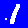
Digit: 1